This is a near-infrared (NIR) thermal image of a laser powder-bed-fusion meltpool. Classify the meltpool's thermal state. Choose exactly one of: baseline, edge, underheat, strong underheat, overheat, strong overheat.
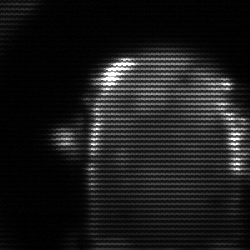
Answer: baseline